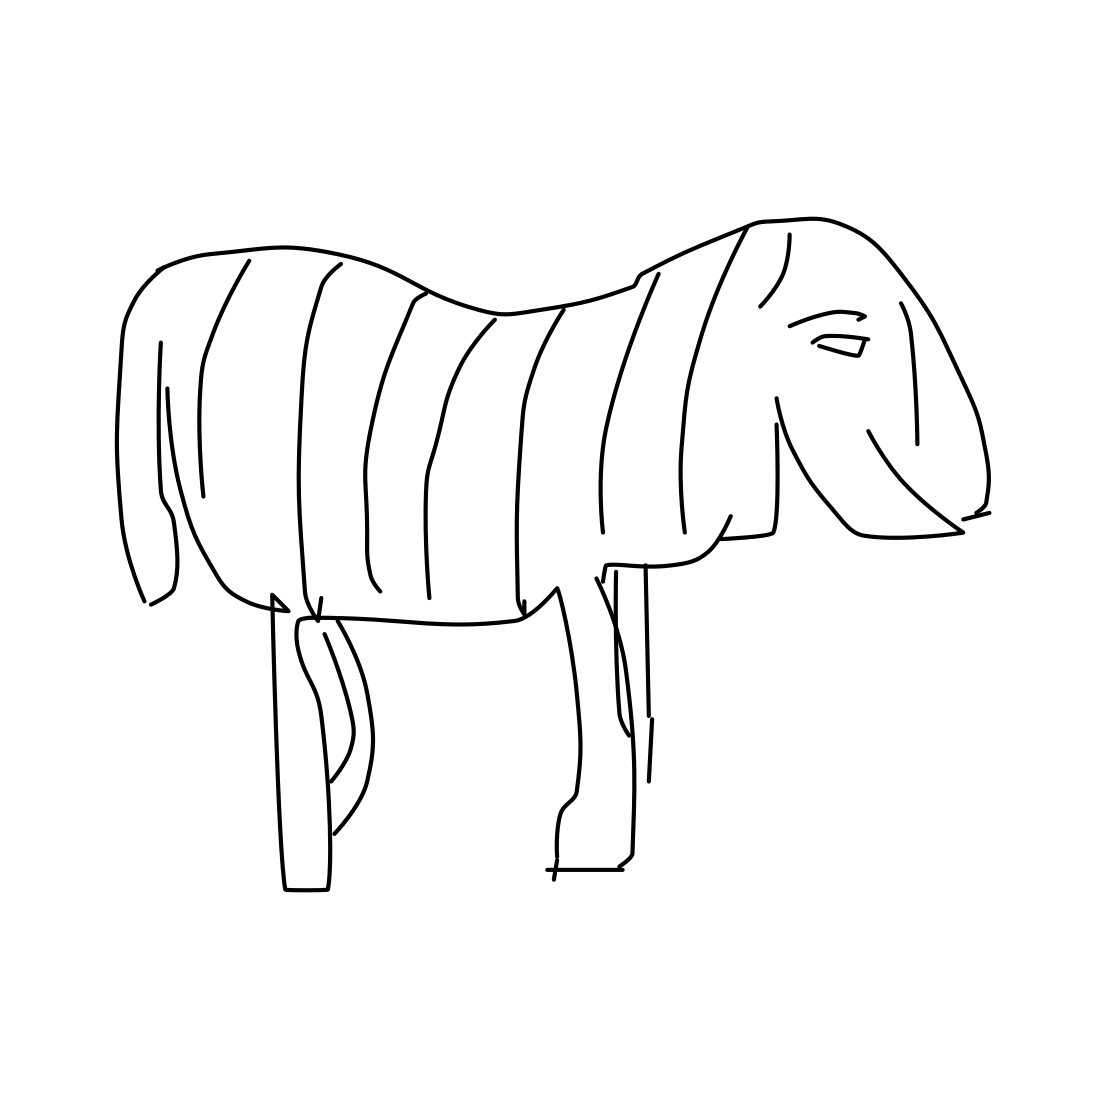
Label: zebra